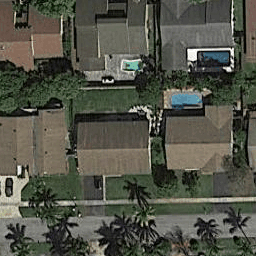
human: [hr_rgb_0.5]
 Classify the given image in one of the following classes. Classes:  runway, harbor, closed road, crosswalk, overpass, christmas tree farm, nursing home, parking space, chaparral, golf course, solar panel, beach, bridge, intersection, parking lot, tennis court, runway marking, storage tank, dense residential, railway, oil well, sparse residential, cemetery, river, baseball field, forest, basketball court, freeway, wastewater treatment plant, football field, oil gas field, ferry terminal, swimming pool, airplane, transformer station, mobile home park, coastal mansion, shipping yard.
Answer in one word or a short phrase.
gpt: dense residential